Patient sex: M
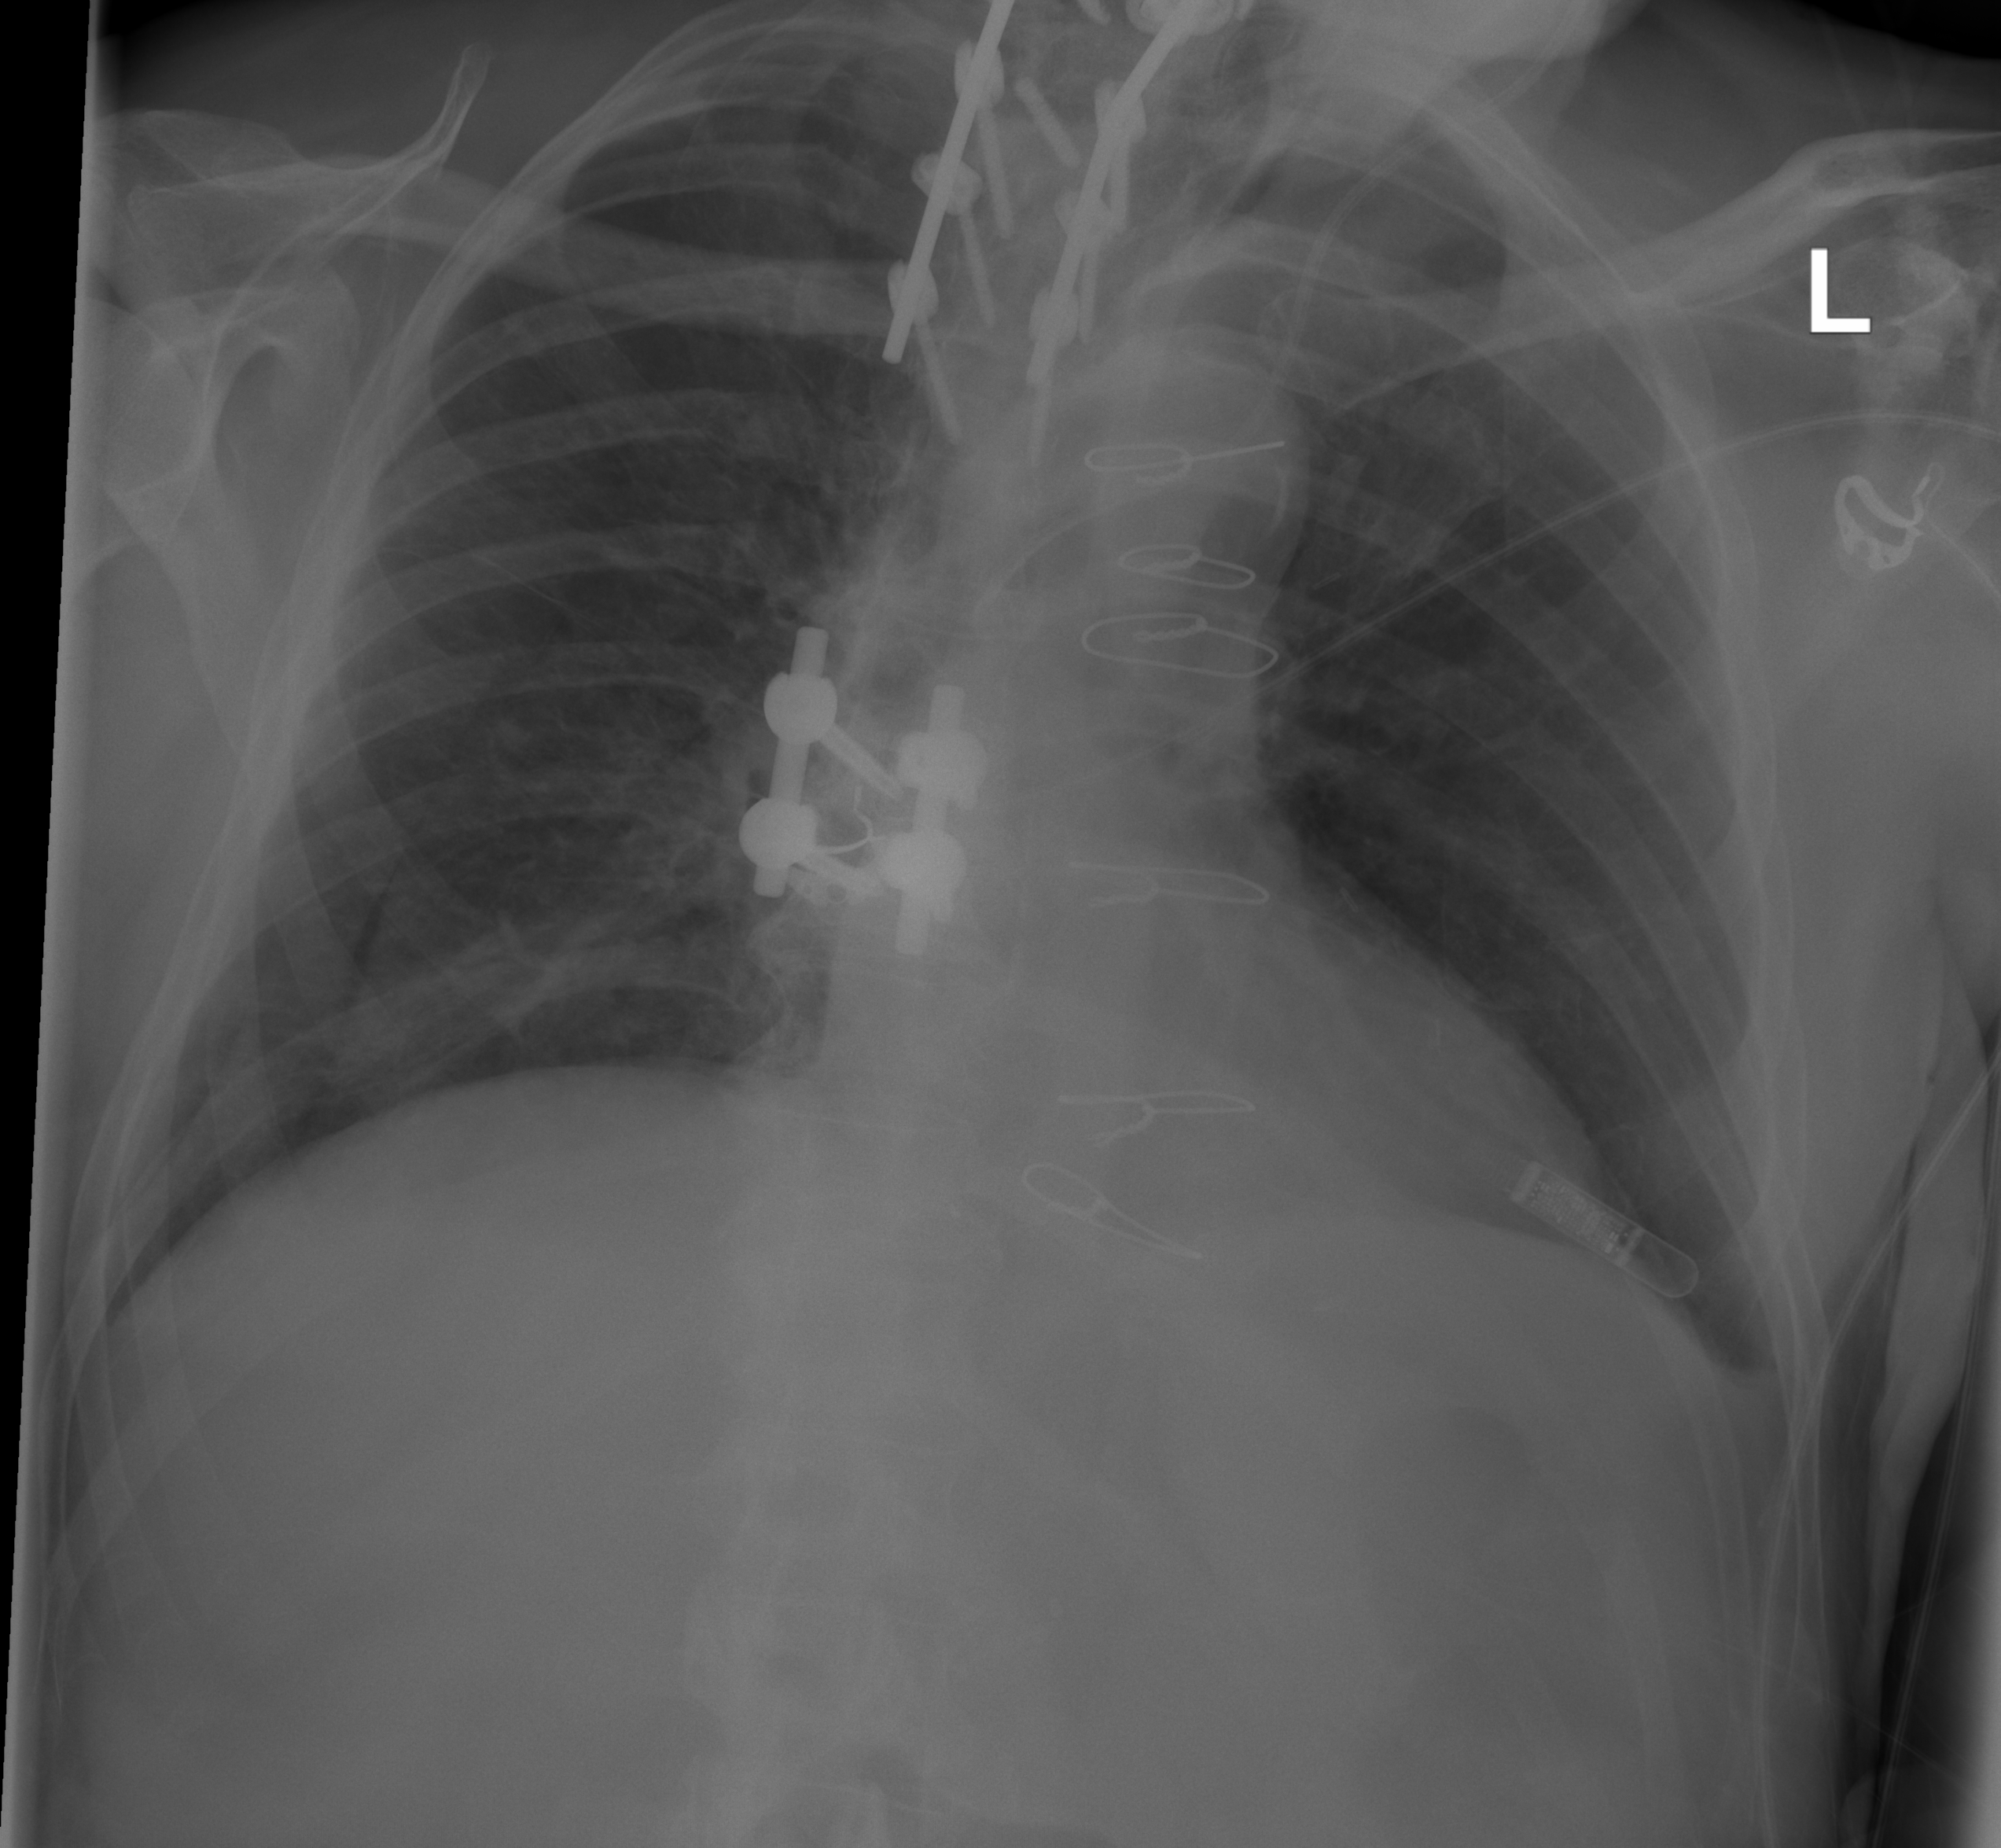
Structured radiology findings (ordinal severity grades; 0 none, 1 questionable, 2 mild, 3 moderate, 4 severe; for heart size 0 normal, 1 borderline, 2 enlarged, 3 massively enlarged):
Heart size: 0
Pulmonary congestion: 0
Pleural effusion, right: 0
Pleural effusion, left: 1
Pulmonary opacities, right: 0
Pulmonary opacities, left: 0
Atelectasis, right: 0
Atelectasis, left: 0